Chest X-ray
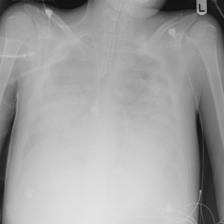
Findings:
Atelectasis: negative
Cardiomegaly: negative
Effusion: negative
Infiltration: positive
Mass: negative
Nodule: negative
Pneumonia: negative
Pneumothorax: negative
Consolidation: negative
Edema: positive
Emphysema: negative
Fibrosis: negative
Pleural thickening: negative
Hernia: negative